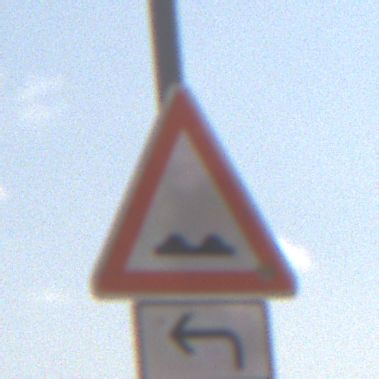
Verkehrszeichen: UnebeneFahrbahn
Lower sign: RichtungsangabeDurchPfeile2
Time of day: Midday
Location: Outdoor (Nature)
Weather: PartlyCloudy
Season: NotSpecified
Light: Natural